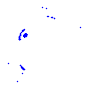
Particle: pion